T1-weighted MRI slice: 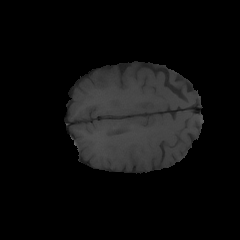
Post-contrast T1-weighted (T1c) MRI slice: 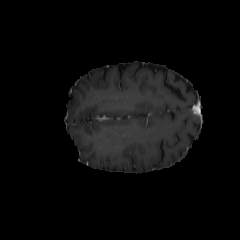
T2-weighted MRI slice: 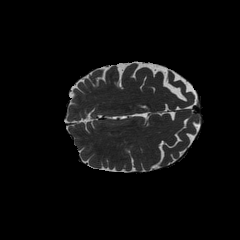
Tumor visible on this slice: no